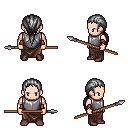
a pixel art fantasy rpg character, male body template, human, light skin, steel chest armor, robe skirt, gray ponytail hairstyle, cloth bracers, maroon shoes, spear, four views (front, back, left, right), 2x2 character sprite sheet, small pixel art, hard edges, no anti-aliasing